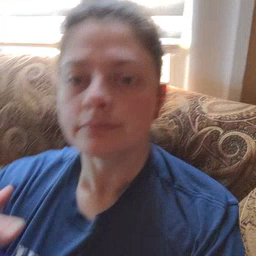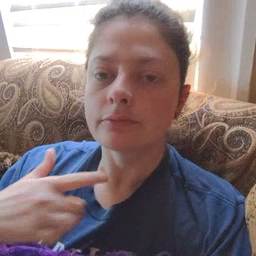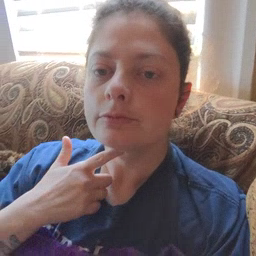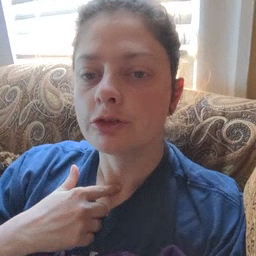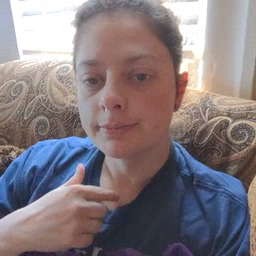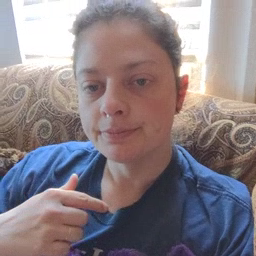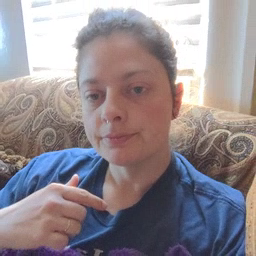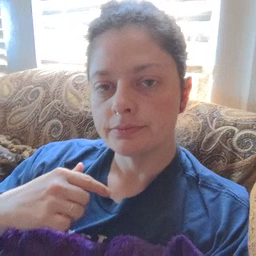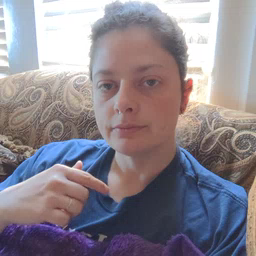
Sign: thirsty